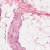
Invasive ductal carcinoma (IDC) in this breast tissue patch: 0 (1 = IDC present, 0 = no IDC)